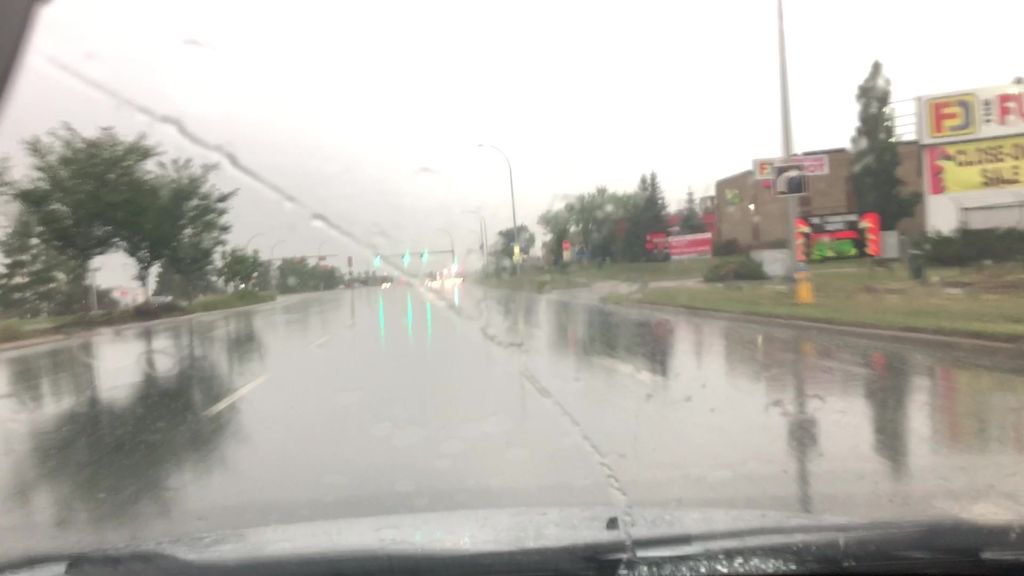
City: edmonton